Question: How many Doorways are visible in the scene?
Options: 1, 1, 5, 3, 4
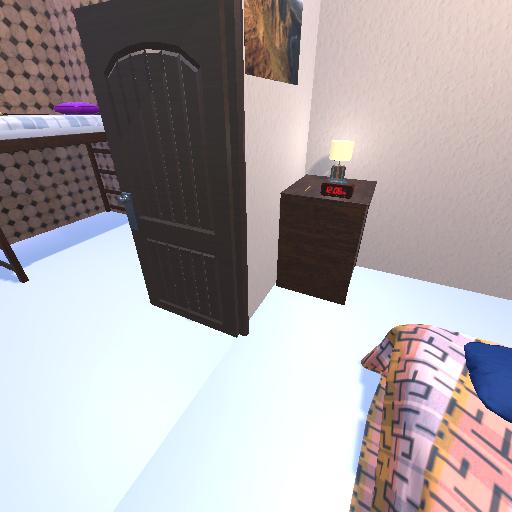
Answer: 1